Question: I have created dynamic web project in eclipse and added index.jsp file, obviously thats my welcome page.I have added it in web.xml,I am using angular js for front-end interface management.
here is my
'''
<?xml version="1.0" encoding="UTF-8"?>
<web-app xmlns:xsi="http://www.w3.org/2001/XMLSchema-instance" xmlns="http://java.sun.com/xml/ns/javaee" xsi:schemaLocation="http://java.sun.com/xml/ns/javaee http://java.sun.com/xml/ns/javaee/web-app_3_0.xsd" metadata-complete="false" version="3.0">
<welcome-file-list>
<welcome-file>index.jsp</welcome-file>
</welcome-file-list>
<servlet>
<description></description>
<display-name>ValidateLogin</display-name>
<servlet-name>ValidateLogin</servlet-name>
<servlet-class>ValidateLogin</servlet-class>
</servlet>
<servlet-mapping>
<servlet-name>ValidateLogin</servlet-name>
<url-pattern>/ValidateLogin</url-pattern>
</servlet-mapping>
</web-app>
'''
now what my issue is When I run the project it is showing loading and not opening any content. but if I added the project url+index.jsp in browser address bar then the page loads successfully. I am using route provider in angular js script and that is as follows
'''
var myApp = angular.module('myApp', [
'ngRoute',
'appController'
]);
myApp.config(['$routeProvider',function ($routeProvider) {
$routeProvider.
when('/home', {
templateUrl: 'views/login.jsp',
controller: 'LoginController'
}).
when('/main', {
templateUrl: 'views/Home.jsp',
controller: 'MainController'
}).
otherwise({ redirectTo: '/home' });
}]);
'''
here is my

what is the issue ? can anyone answer ?
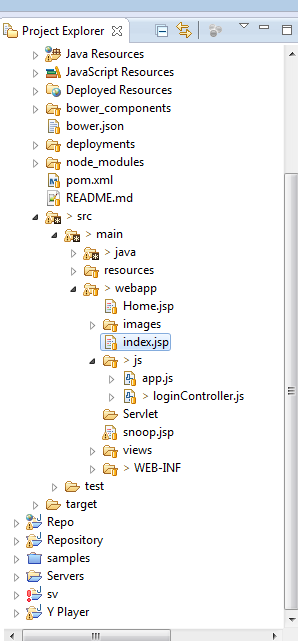
Answer: '''
<welcome-file-list>
<welcome-file>index.jsp</welcome-file>
</welcome-file-list>
'''
Add.jsp extension in index
Make sure your index.jsp is outside WEB-INF folder
For accessing the jsp the correct url will
'''
http://localhost:8080/ProjectName/index.jsp
'''
Change the port no as per your server. You need to provide the project url for accessing the jsp. Say you have 4 projects deployed on your server each having index.jsp. How will the container figure out which index.jsp to run if you don't provide the project url.